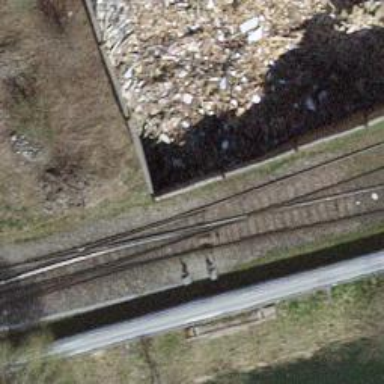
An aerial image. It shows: Railway switch.